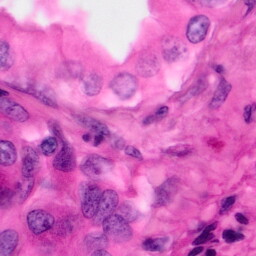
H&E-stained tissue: Pancreatic